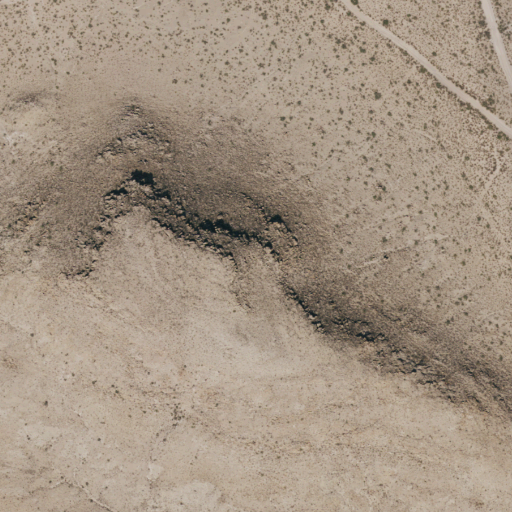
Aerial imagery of mountain in Texas named Jim Hill containing shrub and grassland